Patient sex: F
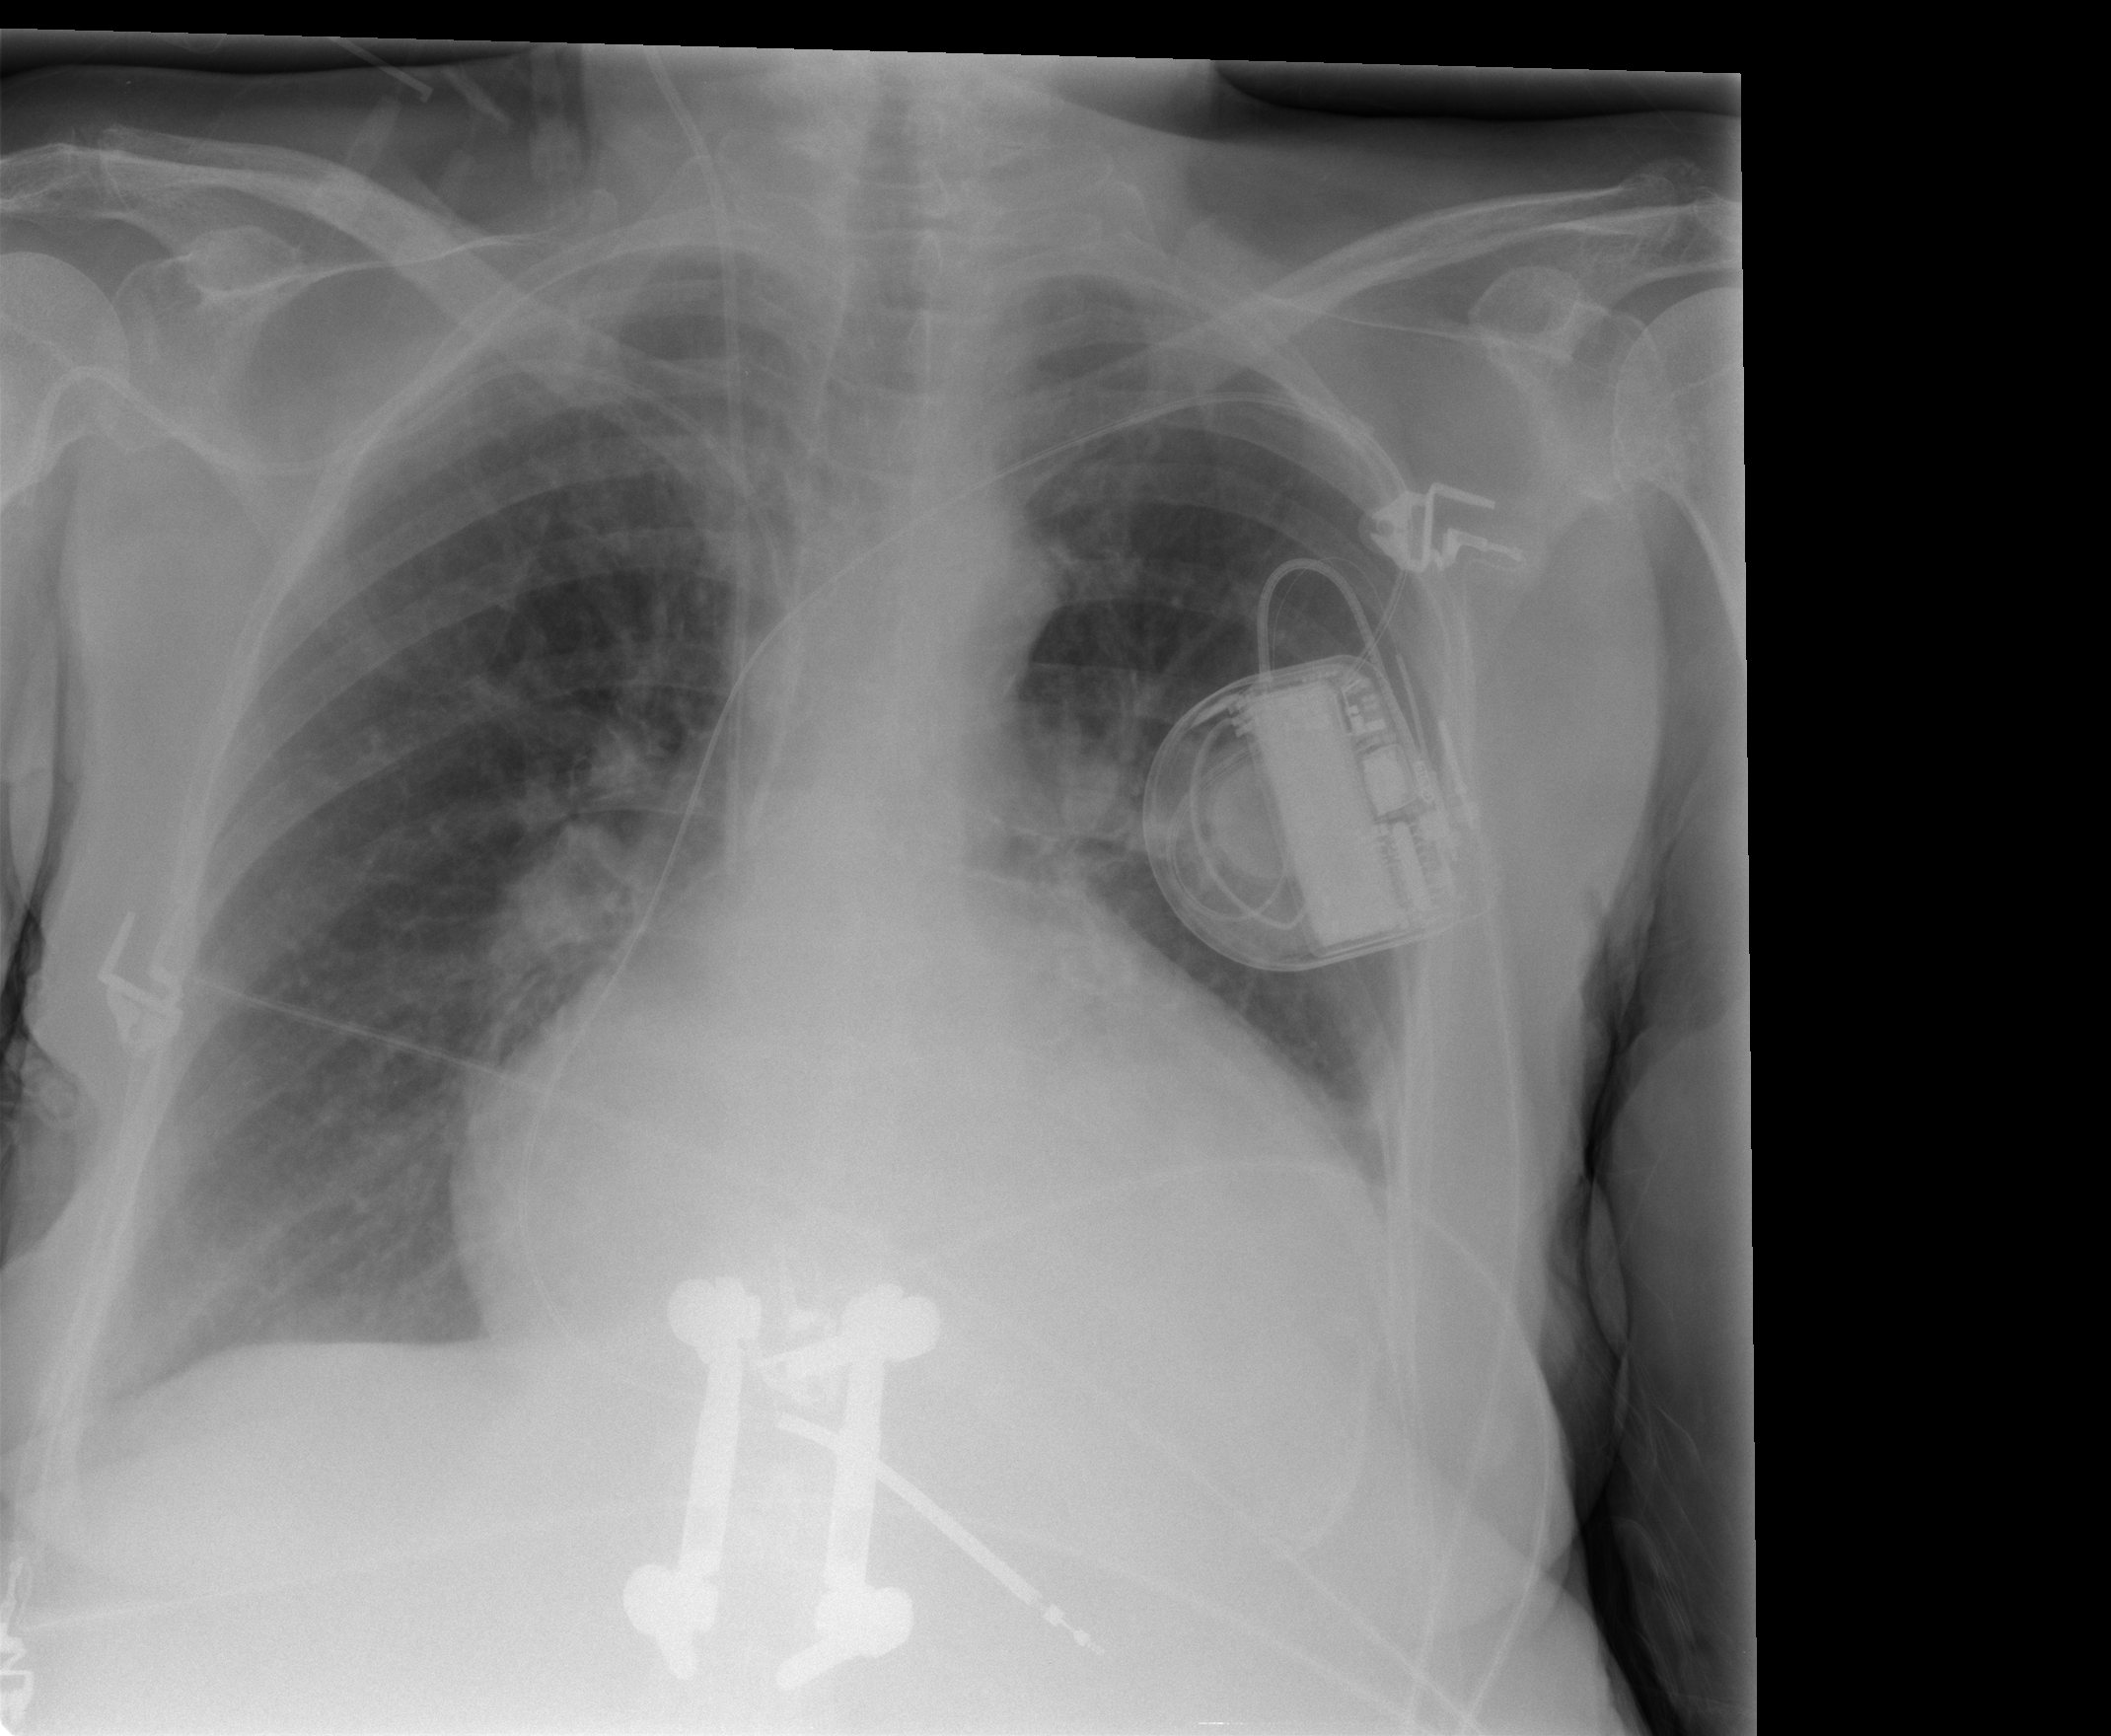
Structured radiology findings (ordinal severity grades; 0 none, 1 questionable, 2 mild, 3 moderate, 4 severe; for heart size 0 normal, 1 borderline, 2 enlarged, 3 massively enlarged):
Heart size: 0
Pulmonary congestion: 1
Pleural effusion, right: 0
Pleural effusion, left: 0
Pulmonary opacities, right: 0
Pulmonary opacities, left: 0
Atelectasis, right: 0
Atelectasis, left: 0